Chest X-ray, AP view. Patient: 61 years old, sex F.
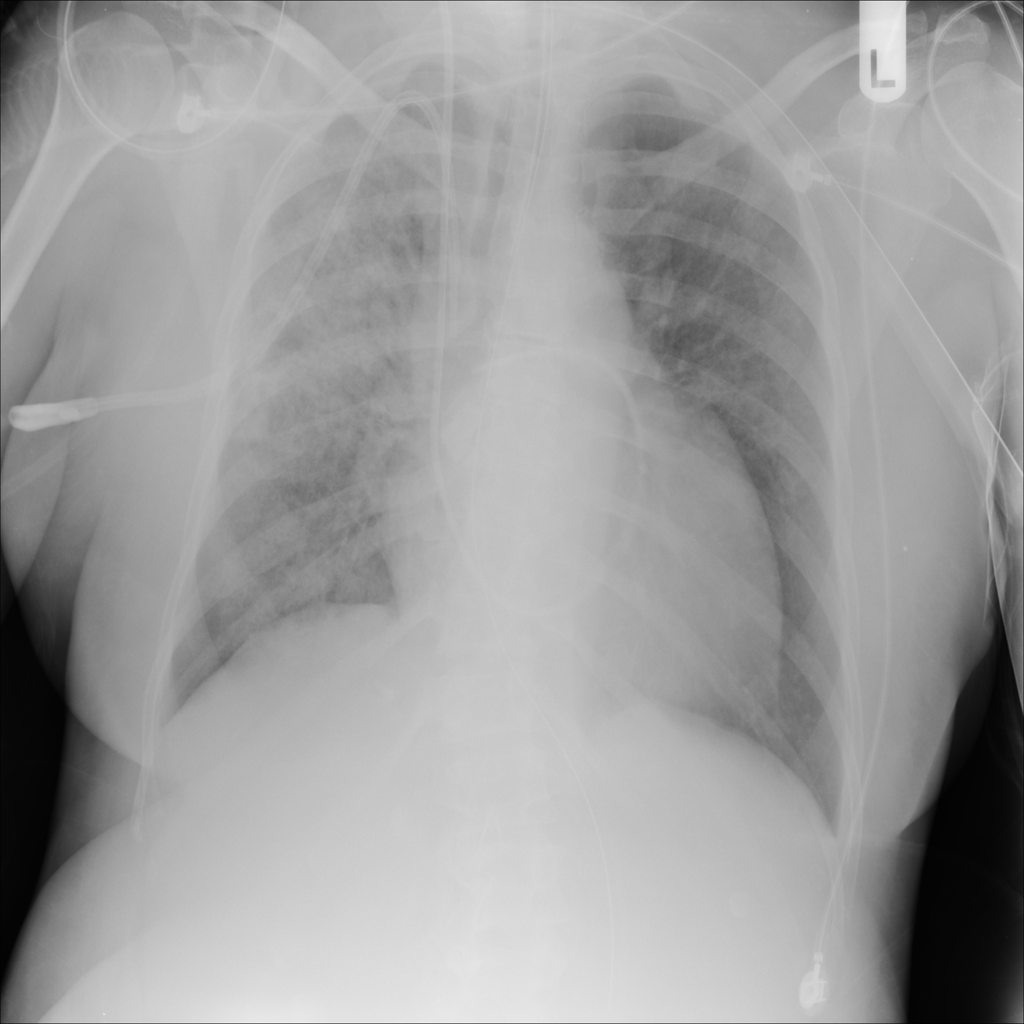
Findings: Infiltration